Interaction volume radius: 5 \u00c5
Interaction volume height: 30 \u00c5
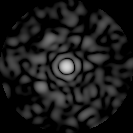
Disorder parameter: 0.8283